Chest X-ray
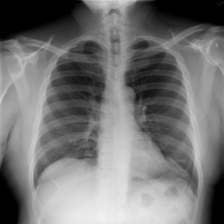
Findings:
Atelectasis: negative
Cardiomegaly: negative
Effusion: negative
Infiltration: negative
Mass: negative
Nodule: negative
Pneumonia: negative
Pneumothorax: negative
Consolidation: negative
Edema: negative
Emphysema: negative
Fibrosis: negative
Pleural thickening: negative
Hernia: negative